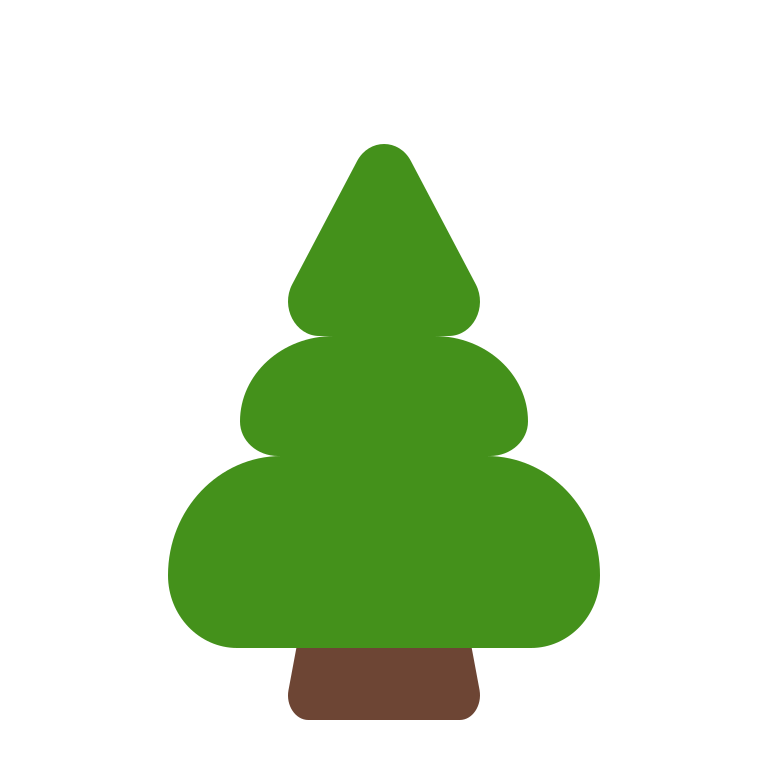
evergreen tree flat